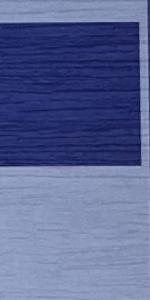
Label: Empty